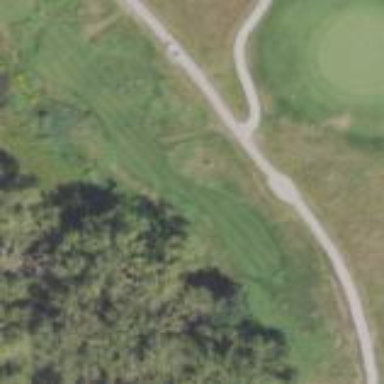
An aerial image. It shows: Grassy area designated as golf tee.